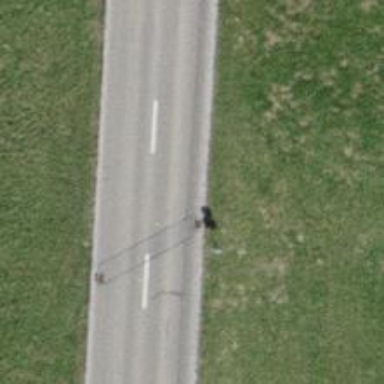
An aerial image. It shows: Tertiary road with asphalt surface.